【题型】填空题　【知识点】平面几何　【难度】medium
如图，点$A$在第一象限上运动，始终保持$\angle AOB=90^\circ$，点$B(2m,0)$在$x$轴正半轴上，点$C(0,-m)$在$y$轴的负半轴上，则$CA$的最大值为\underline{\qquad}（用含$m$的式子表示）．

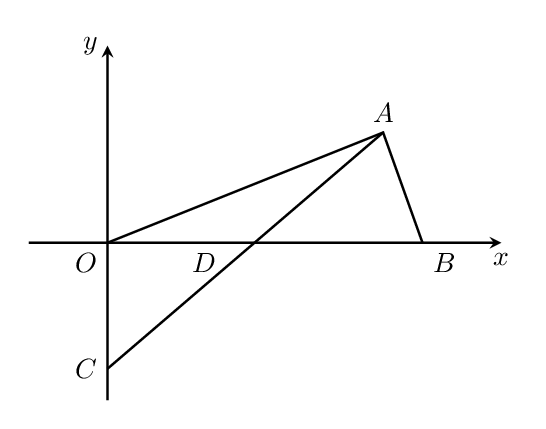
【解答】
\noindent \textbf{【答案】$(\sqrt{2}+1)m$也可以写作$\sqrt{2}m+m$}
\vspace{0.5em}
\noindent \textbf{【分析】}本题考查了坐标系中的动点问题（不含函数），用勾股定理解三角形，点与圆上一点的最值问题，解题关键是掌握上述知识点并能运用求解。
先得出点$A$在以$OB$为直径的圆上运动，且点$A$在第一象限，$OB=2m$，从而可得当$D$为$OB$的中点时，$CA$最大，再求得此时$CD=\sqrt{2}m$，从而可求得$CA$的最大值。
\vspace{0.5em}
\noindent \textbf{【详解】}解：$AC$交$x$轴于点$D$，

\vspace{0.5em}
\[
\begin{aligned}
&\because \text{点}A\text{在第一象限，始终保持}\angle AOB=90^\circ,\ \text{点}B(2m,0)\text{在}x\text{轴正半轴上}, \\
&\therefore \text{点}A\text{在以}OB\text{为直径的圆上运动，且点}A\text{在第一象限，}OB=2m, \\
&\therefore \text{当}D\text{为}OB\text{的中点时，}CA\text{最大}, \\
&\because \text{点}B(2m,0), \\
&\therefore D(m,0), \\
&\because \text{点}C(0,-m), \\
&\therefore \text{此时}CD = \sqrt{m^2 + m^2} = \sqrt{2}m, \\
&\therefore CA = CD + AD = \sqrt{2}m + m = (\sqrt{2}+1)m
\end{aligned}
\]
\noindent 故答案为：$\boldsymbol{(\sqrt{2}+1)m}$。
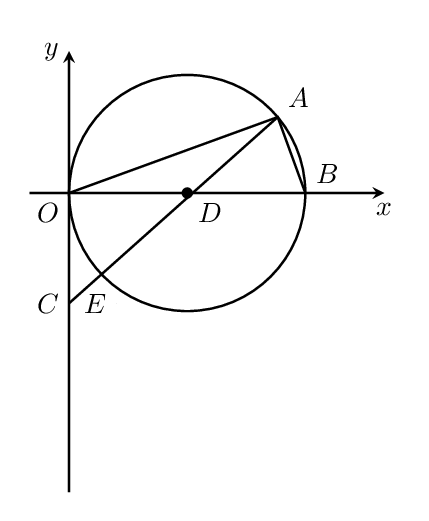